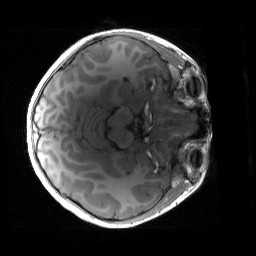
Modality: T1w
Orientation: axial
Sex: male
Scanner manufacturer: siemens
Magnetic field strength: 3 T
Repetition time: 1.9 s
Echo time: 0.00243 s